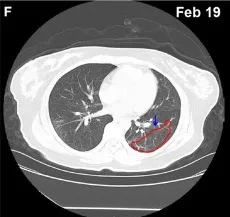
Chest CT imaging of the patient on Feb 10 -Feb 19, 2020. Tracheal bifurcation as the reference coordinate. CT, computed tomography. Red circle indicates the focus of lesion.
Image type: radiology (ct)